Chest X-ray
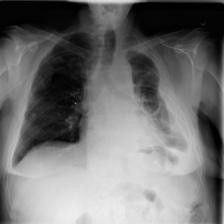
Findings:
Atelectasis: negative
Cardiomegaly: negative
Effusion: negative
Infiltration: positive
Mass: negative
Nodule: negative
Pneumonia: negative
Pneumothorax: negative
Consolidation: negative
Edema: negative
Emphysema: negative
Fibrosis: negative
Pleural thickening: positive
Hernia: negative